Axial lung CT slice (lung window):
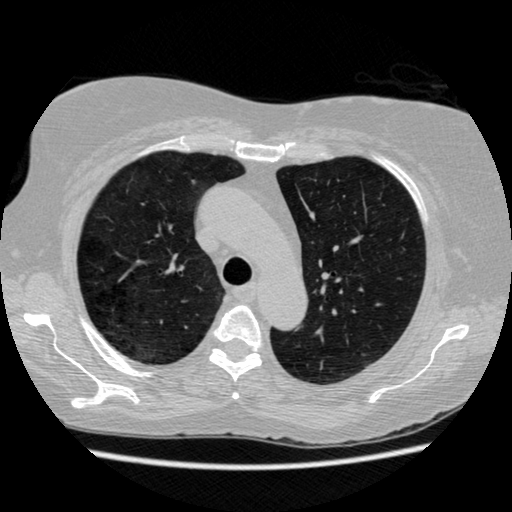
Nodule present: no